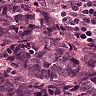
Metastatic tissue present: yes